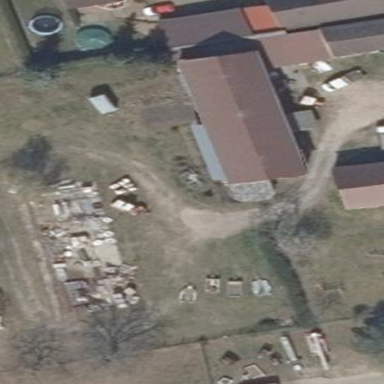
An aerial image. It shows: Farm auxiliary building.